Question: I've an apk to be tested using Robotium. In the application I'm going to test there is a custom view(Window) on which there are some text and numeric parameters drawn using ownerDrawn and Paint. The custom view is a child of the relative layout. Since I'm not able to get the resource id of either the custom view(window) or the parameters drawn on it,I'm finding it hard to test the existance of parameters on that view. Please help me out with a solution on how would I do that.
Thanks
Custom View is as shown here:

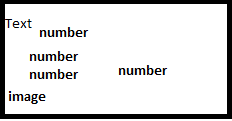
Answer: Sadly you are likely to continue to be out of luck. You could get hold of the custome view by casting the view above it in the heirarchy to a view group and getting the child. The custom view though is unlikely to have the information you want. Android and Robotium will not know any details about it other than its view type.
What you can do though is get developers to give you this information via tags. E.g. if it contains the text "hello world" they could also set a tag on that view which would allow you to get the text from it. This sounds like it might not be possible in your situatuion.